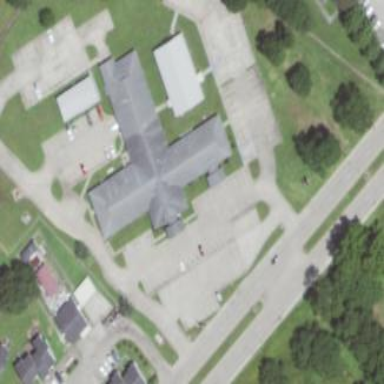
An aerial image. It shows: Healthcare center with hipped roof.